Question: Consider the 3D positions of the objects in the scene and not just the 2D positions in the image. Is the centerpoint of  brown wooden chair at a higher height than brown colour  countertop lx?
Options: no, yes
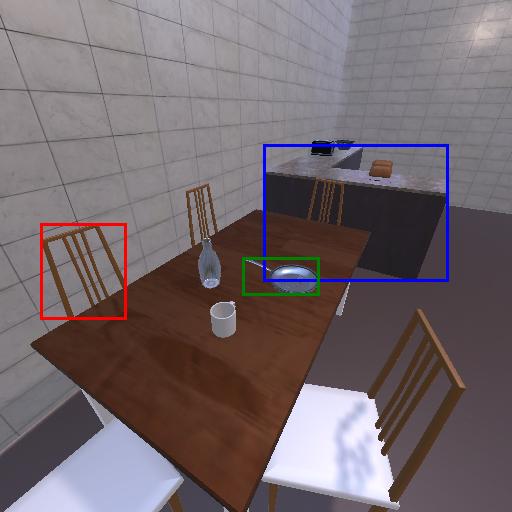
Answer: no